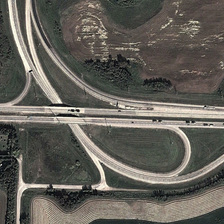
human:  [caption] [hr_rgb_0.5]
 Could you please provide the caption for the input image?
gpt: this straight viaduct overpasses the curved road and the farmland .

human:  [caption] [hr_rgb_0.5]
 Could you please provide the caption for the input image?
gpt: a viaduct with two loops is located in grassy land with a striped track .

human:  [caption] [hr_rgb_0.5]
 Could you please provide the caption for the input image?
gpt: some green trees and several pieces of meadows are around a viaduct .

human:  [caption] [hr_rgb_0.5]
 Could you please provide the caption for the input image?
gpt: a viaduct with two loops is located in grassy land with a striped track .

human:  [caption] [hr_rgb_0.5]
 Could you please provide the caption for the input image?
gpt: some green trees and several pieces of meadows are around a viaduct .